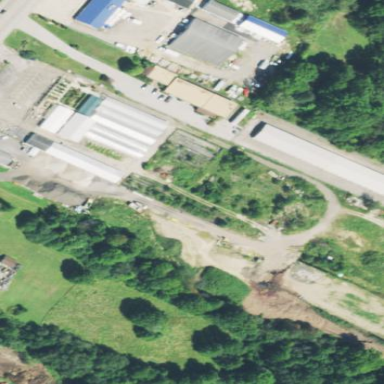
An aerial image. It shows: Plant nursery.